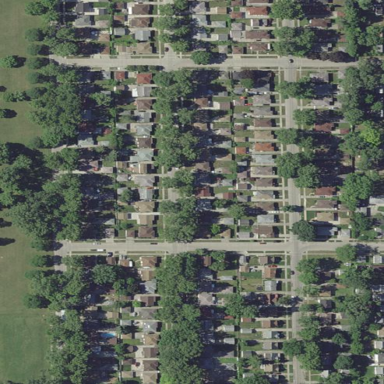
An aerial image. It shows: This residential area consists of single-family homes.